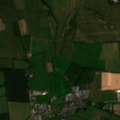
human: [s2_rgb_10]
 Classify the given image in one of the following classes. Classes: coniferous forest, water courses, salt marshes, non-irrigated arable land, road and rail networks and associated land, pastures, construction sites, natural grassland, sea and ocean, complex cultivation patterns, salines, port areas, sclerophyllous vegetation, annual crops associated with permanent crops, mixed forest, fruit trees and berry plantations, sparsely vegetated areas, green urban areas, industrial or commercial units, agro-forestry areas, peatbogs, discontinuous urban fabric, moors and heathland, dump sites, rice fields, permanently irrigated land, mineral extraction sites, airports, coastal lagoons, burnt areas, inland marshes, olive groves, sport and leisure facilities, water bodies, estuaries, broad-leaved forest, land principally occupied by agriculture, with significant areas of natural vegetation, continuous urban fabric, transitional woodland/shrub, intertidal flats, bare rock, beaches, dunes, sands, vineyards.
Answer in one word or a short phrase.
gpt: non-irrigated arable land, pastures